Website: bh-photo
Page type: delivery-shipping
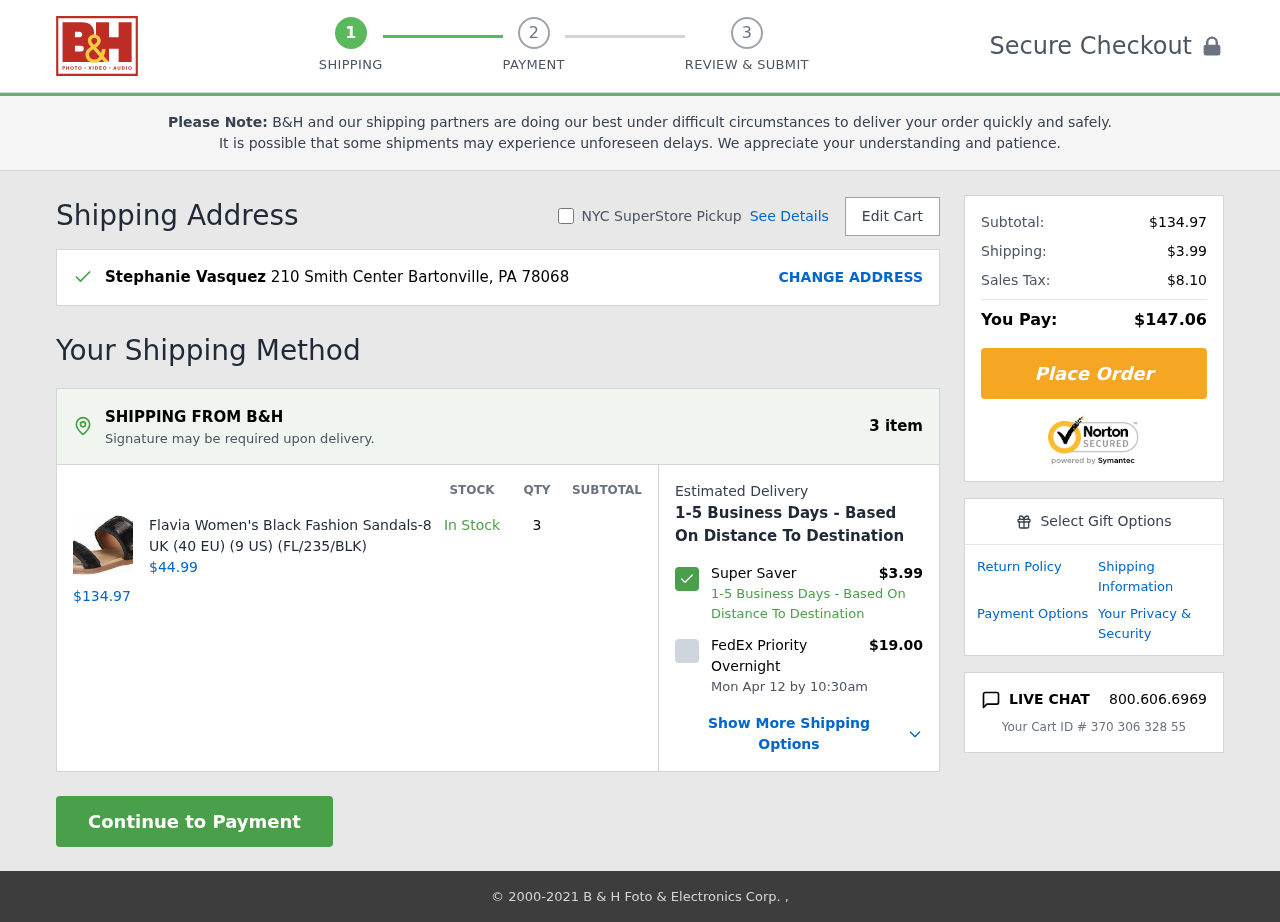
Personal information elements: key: PII_FULLNAME
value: Stephanie Vasquez
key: PII_STREET
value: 210 Smith Center
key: PII_CITY_STATE_ZIP
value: Bartonville, PA 78068
Product elements: key: PRODUCT1_NAME
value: Flavia Women's Black Fashion Sandals-8 UK (40 EU) (9 US) (FL/235/BLK)
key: PRODUCT1_PRICE
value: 44.99
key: PRODUCT1_QUANTITY
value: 3
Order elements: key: ORDER_NUM_ITEMS
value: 3 item
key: ORDER_SUBTOTAL2
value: $134.97
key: ORDER_SHIPPING_COST
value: $3.99
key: ORDER_DELIVERY_DATE
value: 1-5 Business Days - Based On Distance To Destination
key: ORDER_SUBTOTAL
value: $134.97
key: ORDER_SHIPPING_COST2
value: $3.99
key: ORDER_TAX
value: $8.10
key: ORDER_TOTAL
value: $147.06
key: ORDER_CART_ID
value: Your Cart ID # 370 306 328 55